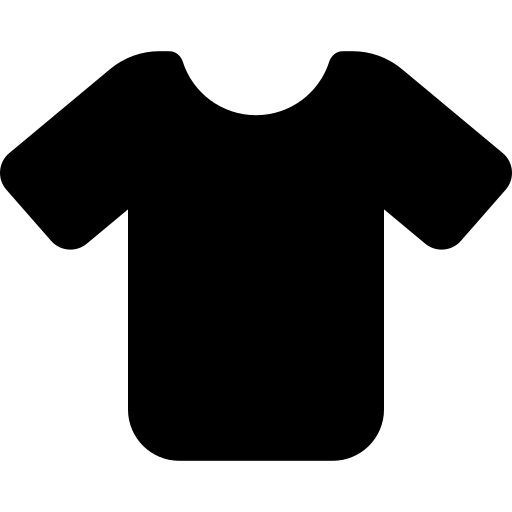
Tags: icon, FontAwesome, fa-icon, solid, shirt